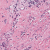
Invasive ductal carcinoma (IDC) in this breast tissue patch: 0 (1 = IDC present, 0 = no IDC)